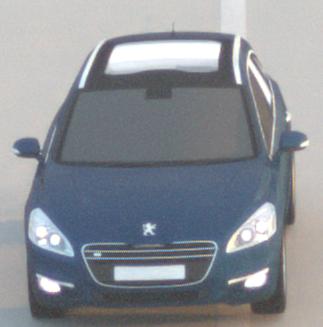
Make: Peugeot
Model: 508 SW 120 VTi
Detailed model: 508 (I) SW
Model produced from: 2011/03
Model produced until: 2014/05
Doors: 5
Color: blue
Road condition: dry road
Daytime: sunrise or sunset
Contrast: low contrast